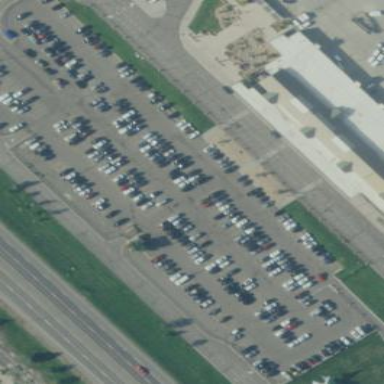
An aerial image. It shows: Parking area with surface.